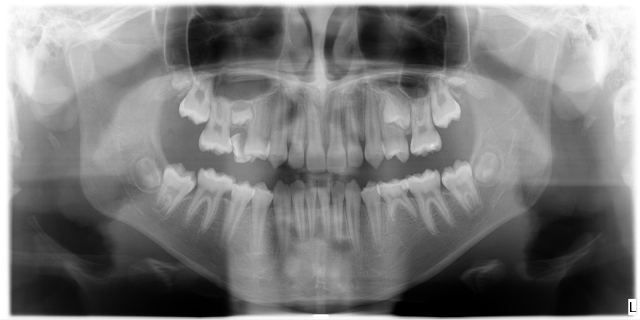
child